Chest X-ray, PA view. Patient: 58 years old, sex M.
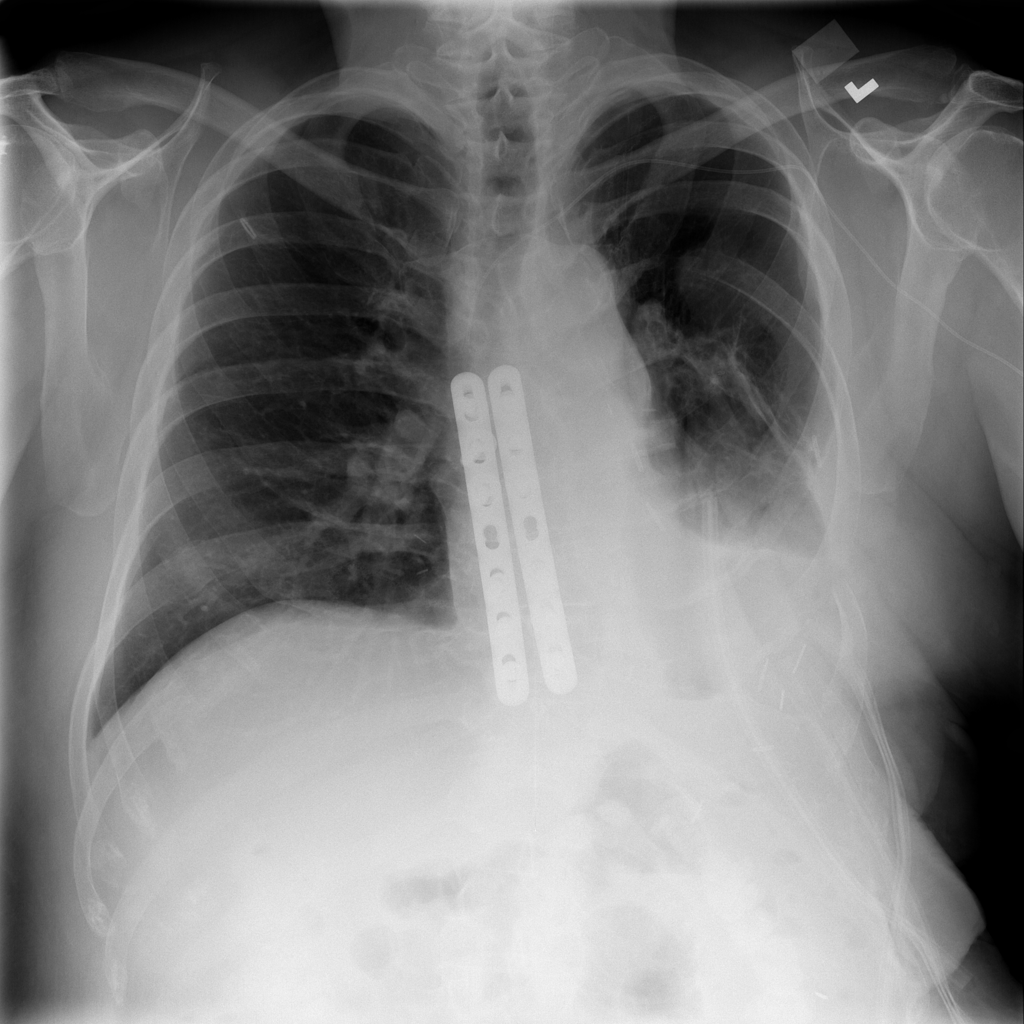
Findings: Effusion